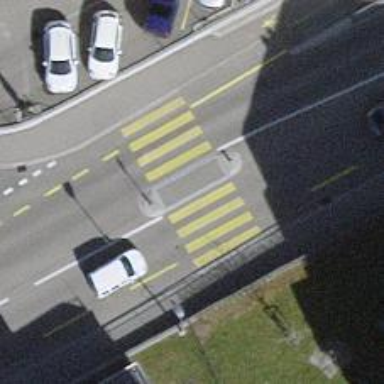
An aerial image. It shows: Uncontrolled zebra crossing with central island.